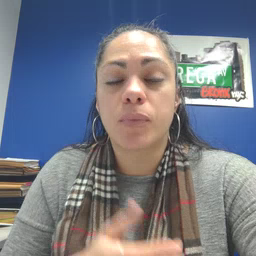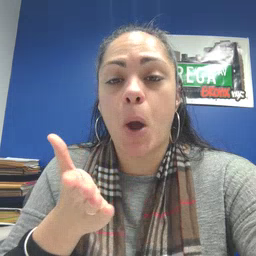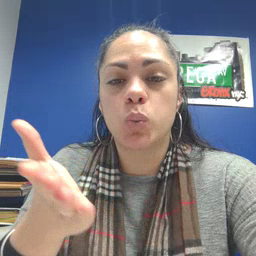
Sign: boat